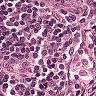
Metastatic tissue present: no